RGB frame:
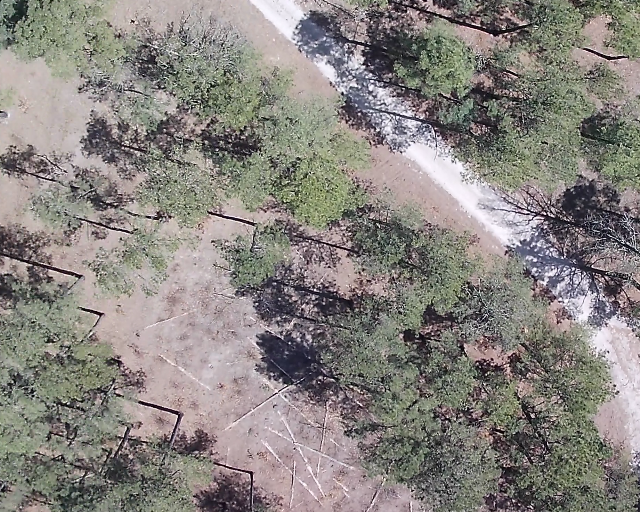
Thermal frame:
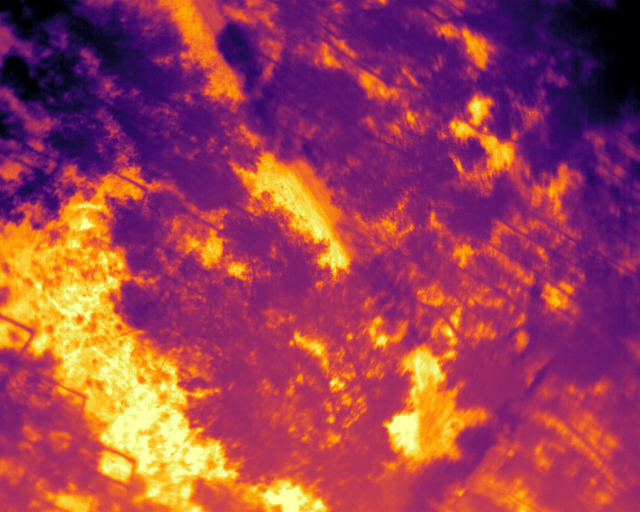
Captured: 2026-02-27 02:38:29
Pixels at or above 80 °C: 0 (fraction of frame: 0)